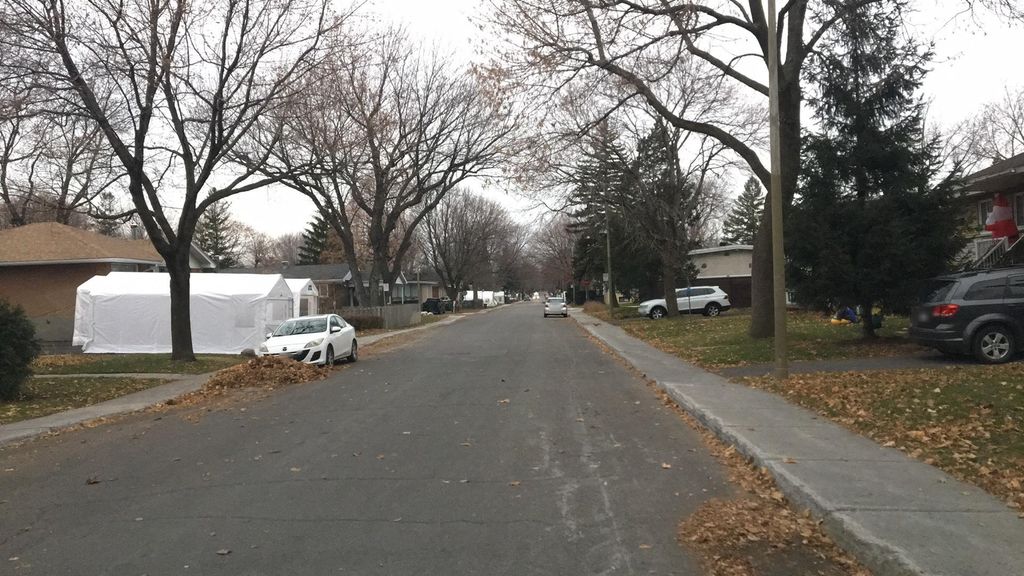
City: montreal